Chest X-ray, AP view. Patient: 60 years old, sex M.
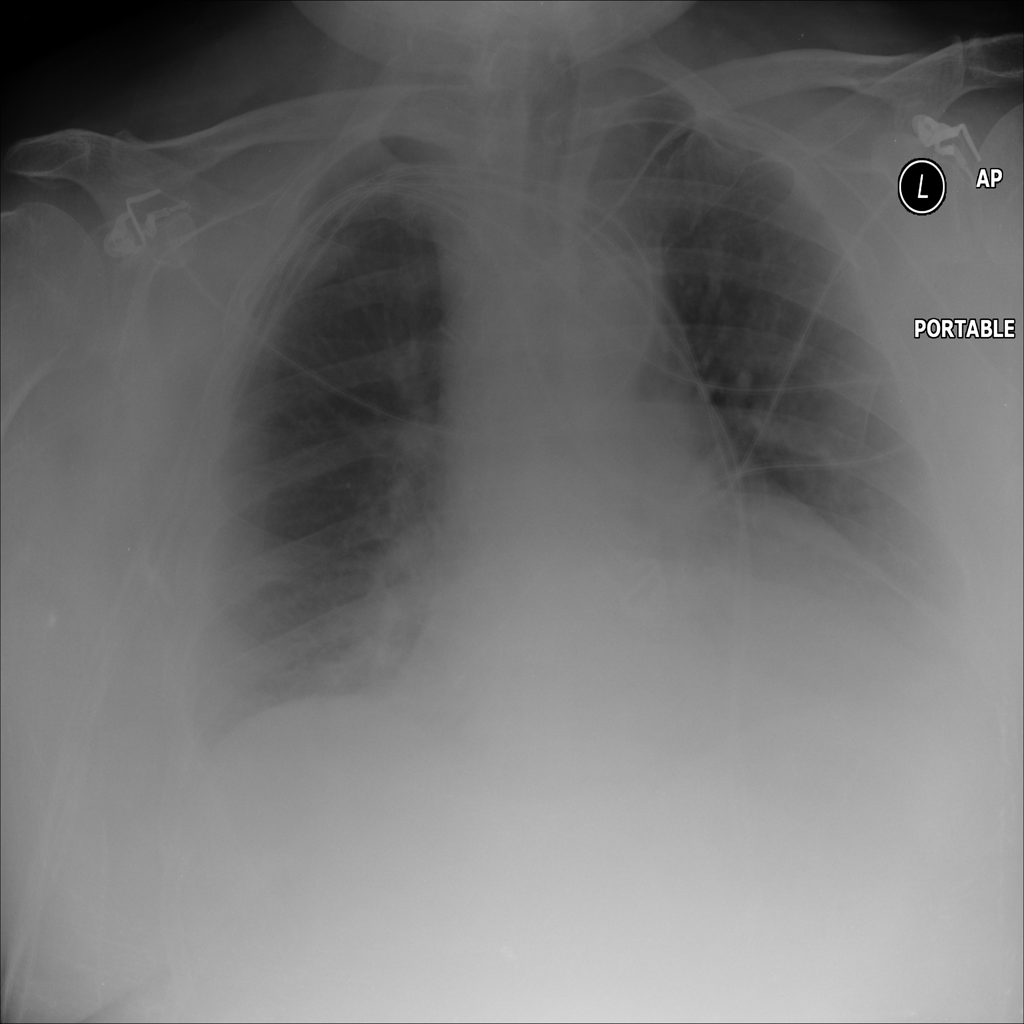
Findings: Effusion